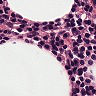
Metastatic tissue present: no